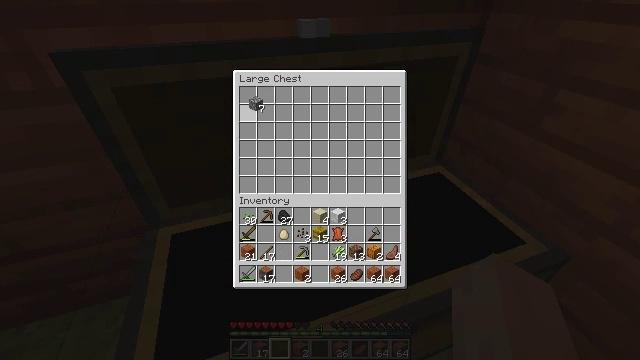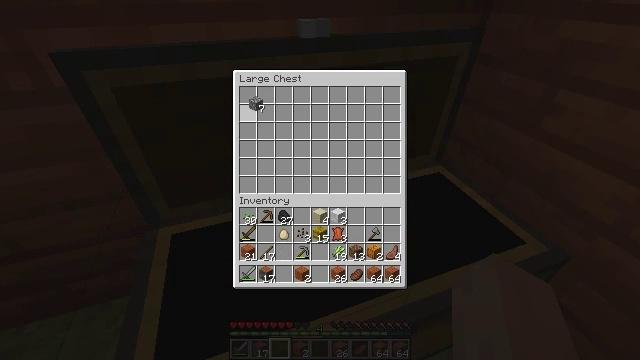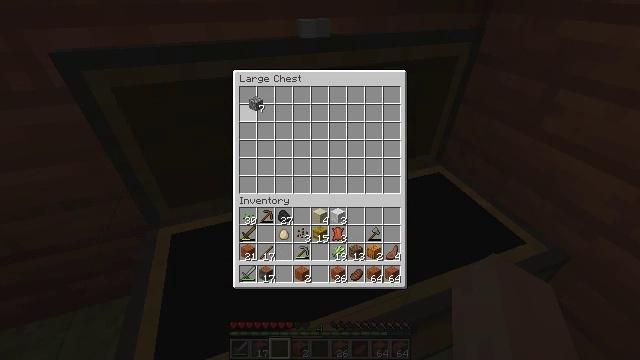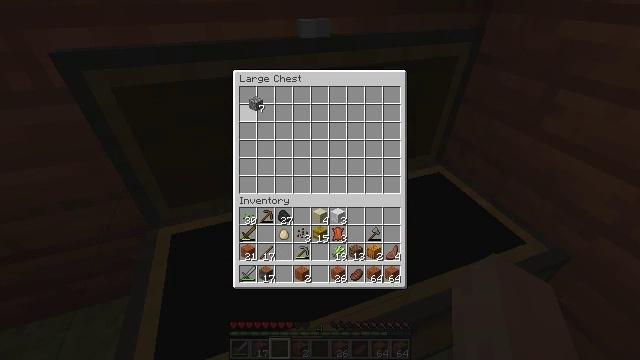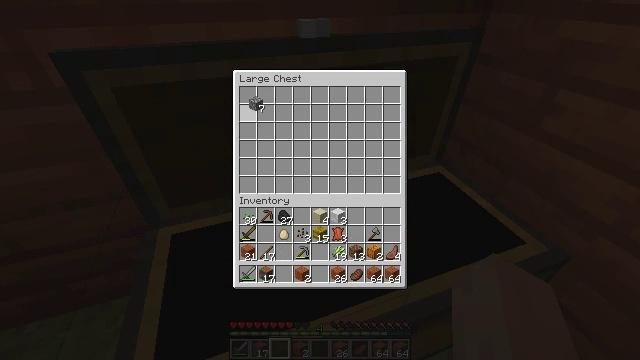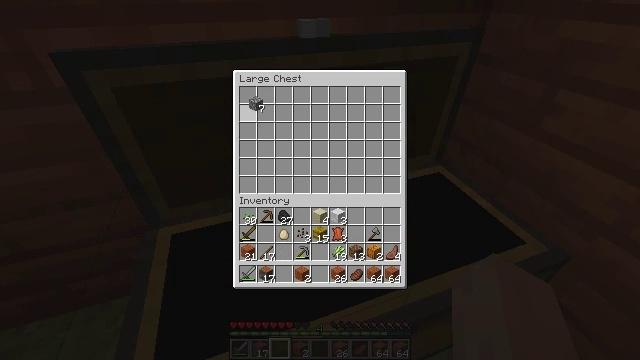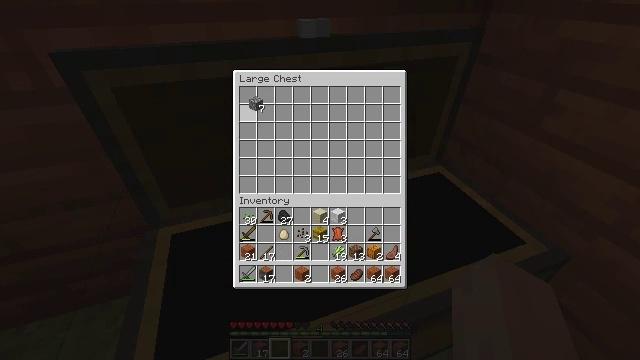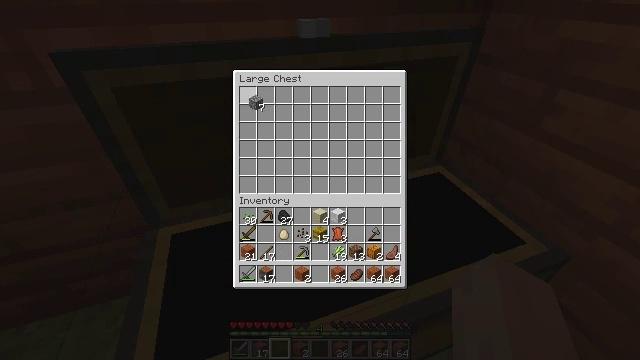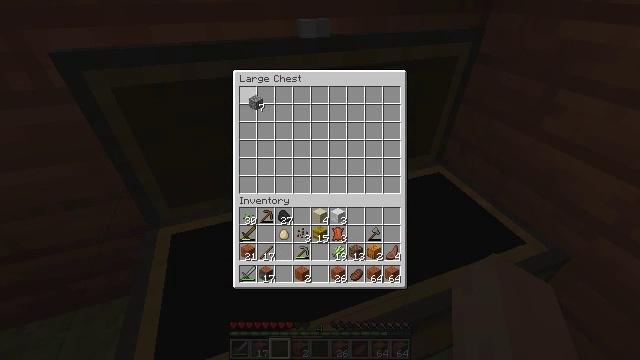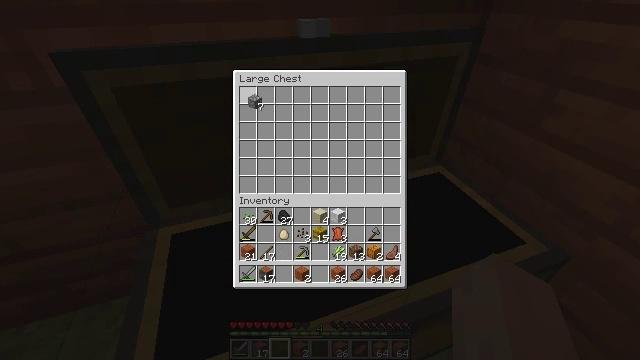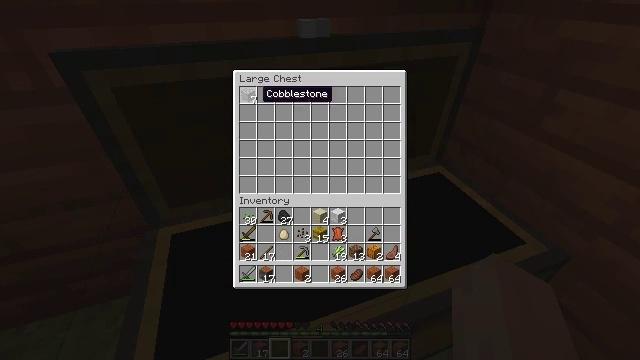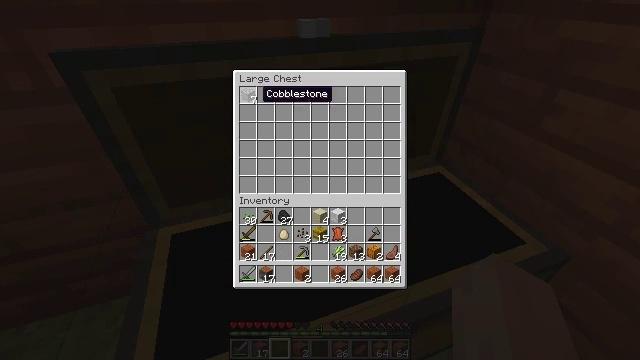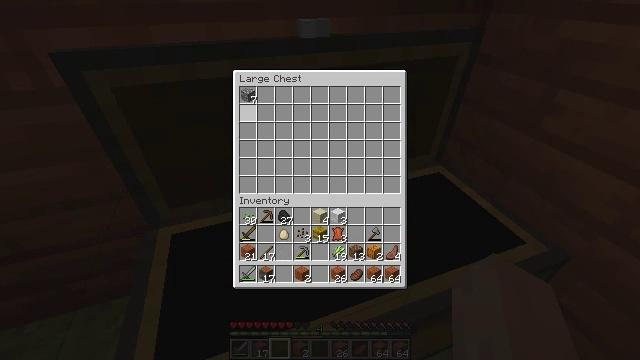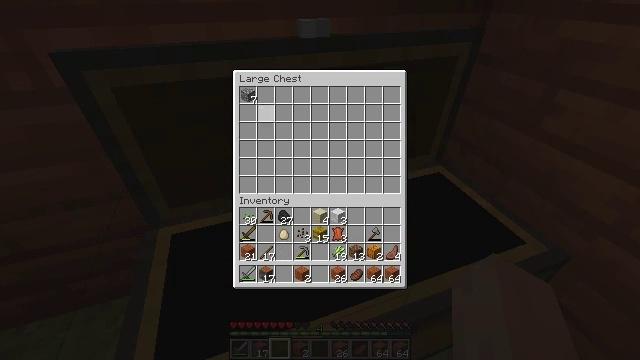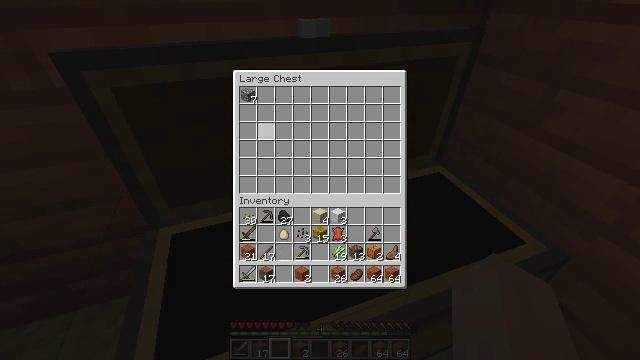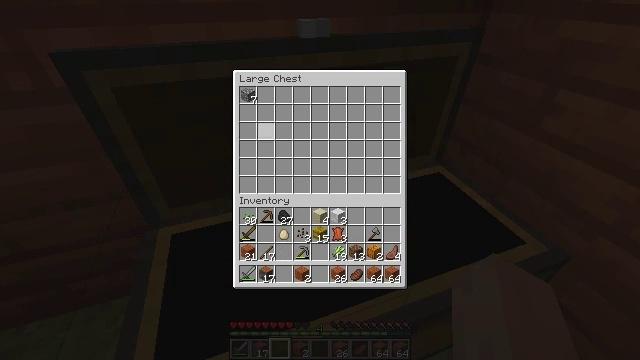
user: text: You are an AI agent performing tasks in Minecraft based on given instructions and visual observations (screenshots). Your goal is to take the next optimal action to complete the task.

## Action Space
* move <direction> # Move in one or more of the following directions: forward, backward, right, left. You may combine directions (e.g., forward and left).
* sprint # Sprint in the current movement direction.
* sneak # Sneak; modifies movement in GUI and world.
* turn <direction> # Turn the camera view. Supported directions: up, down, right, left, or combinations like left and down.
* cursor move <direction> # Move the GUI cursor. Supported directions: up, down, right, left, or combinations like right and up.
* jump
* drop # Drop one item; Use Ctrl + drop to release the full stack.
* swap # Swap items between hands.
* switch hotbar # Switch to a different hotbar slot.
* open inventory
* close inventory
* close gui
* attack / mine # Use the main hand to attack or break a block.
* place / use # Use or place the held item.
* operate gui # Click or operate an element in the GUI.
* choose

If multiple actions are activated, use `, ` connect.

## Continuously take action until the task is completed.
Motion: motion action
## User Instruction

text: Open the crafting table and create an acacia door with acacia planks.
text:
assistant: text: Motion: no_op
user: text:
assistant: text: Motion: no_op
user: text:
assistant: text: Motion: no_op
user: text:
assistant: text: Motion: no_op
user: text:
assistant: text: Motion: no_op
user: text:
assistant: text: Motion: no_op
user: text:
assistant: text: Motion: no_op
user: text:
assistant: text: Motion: operate gui
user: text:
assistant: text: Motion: operate gui
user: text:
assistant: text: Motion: no_op
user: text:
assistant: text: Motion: no_op
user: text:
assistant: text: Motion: no_op
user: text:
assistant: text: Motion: no_op
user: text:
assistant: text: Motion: cursor move down
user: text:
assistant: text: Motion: cursor move down
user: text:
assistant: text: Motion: cursor move down
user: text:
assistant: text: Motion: cursor move down
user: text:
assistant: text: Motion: no_op
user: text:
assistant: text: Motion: no_op
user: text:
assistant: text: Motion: cursor move down
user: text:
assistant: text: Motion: no_op
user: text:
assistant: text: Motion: no_op
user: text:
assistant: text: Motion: no_op
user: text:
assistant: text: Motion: cursor move down
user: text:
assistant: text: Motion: no_op
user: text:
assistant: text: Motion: no_op
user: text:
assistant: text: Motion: no_op
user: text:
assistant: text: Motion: no_op
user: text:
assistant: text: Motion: no_op
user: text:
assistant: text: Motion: operate gui